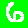
Digit: 6